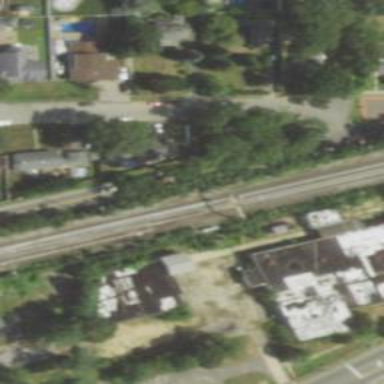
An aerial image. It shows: Electrified rail railway.